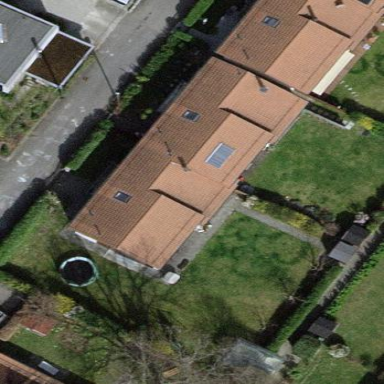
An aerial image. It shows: Garden enclosed by fence.